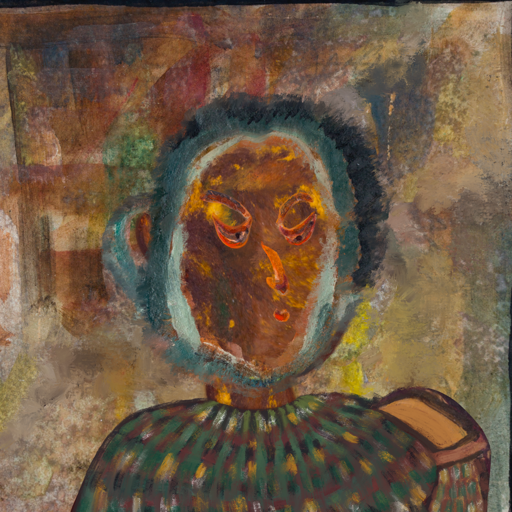
Background: Mosgoul, Head And Neck Side: Comrade, Face Side: Hypocrite, Bust: After_Raid, Hair Side: Boggyland, Head Accessory: Blank, Second Necklace: Blank, Necklace: Blank, Baby: Blank